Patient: sex M, age 62
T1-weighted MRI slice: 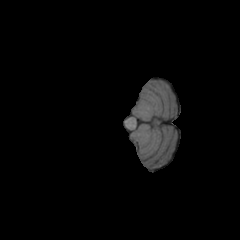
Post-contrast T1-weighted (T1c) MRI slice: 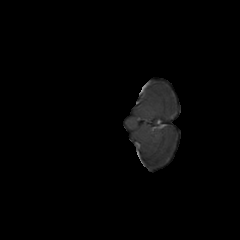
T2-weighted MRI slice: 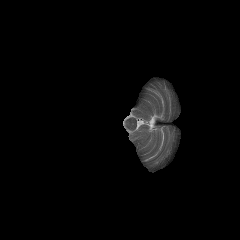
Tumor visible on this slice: no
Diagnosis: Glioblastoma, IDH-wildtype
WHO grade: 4